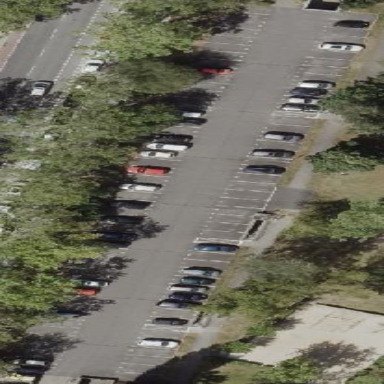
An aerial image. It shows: Parking area.